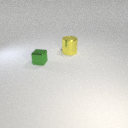
small green metal cube to the left of large yellow metal cylinder